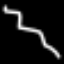
Label: squiggle